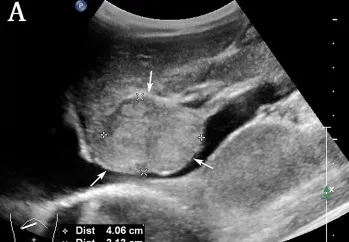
Abdominal ultrasound and contrast-enhanced computed tomography (CT) were performed before interventional therapy. Grayscale indicates the largest hepatic nodule (arrows) with clear boundary, and ,inferior vena cava (IVC) compression.
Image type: radiology (ultrasound)